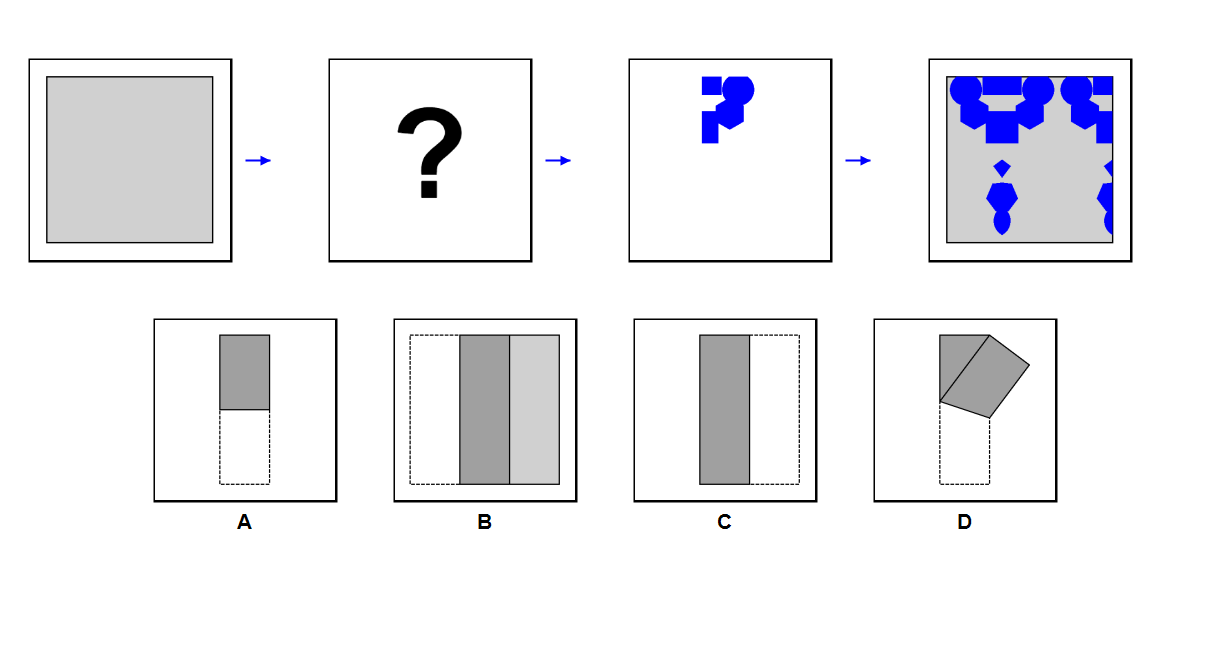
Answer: A